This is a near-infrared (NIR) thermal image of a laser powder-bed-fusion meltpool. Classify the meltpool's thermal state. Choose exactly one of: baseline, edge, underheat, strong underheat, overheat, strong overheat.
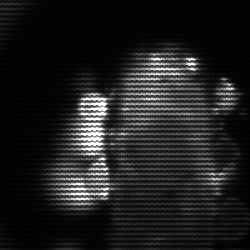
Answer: strong underheat